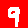
Digit: 9